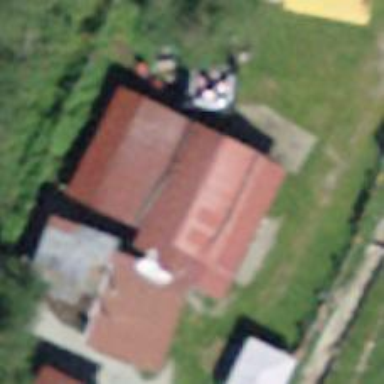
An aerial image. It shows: Restaurant.